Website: macys
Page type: cart
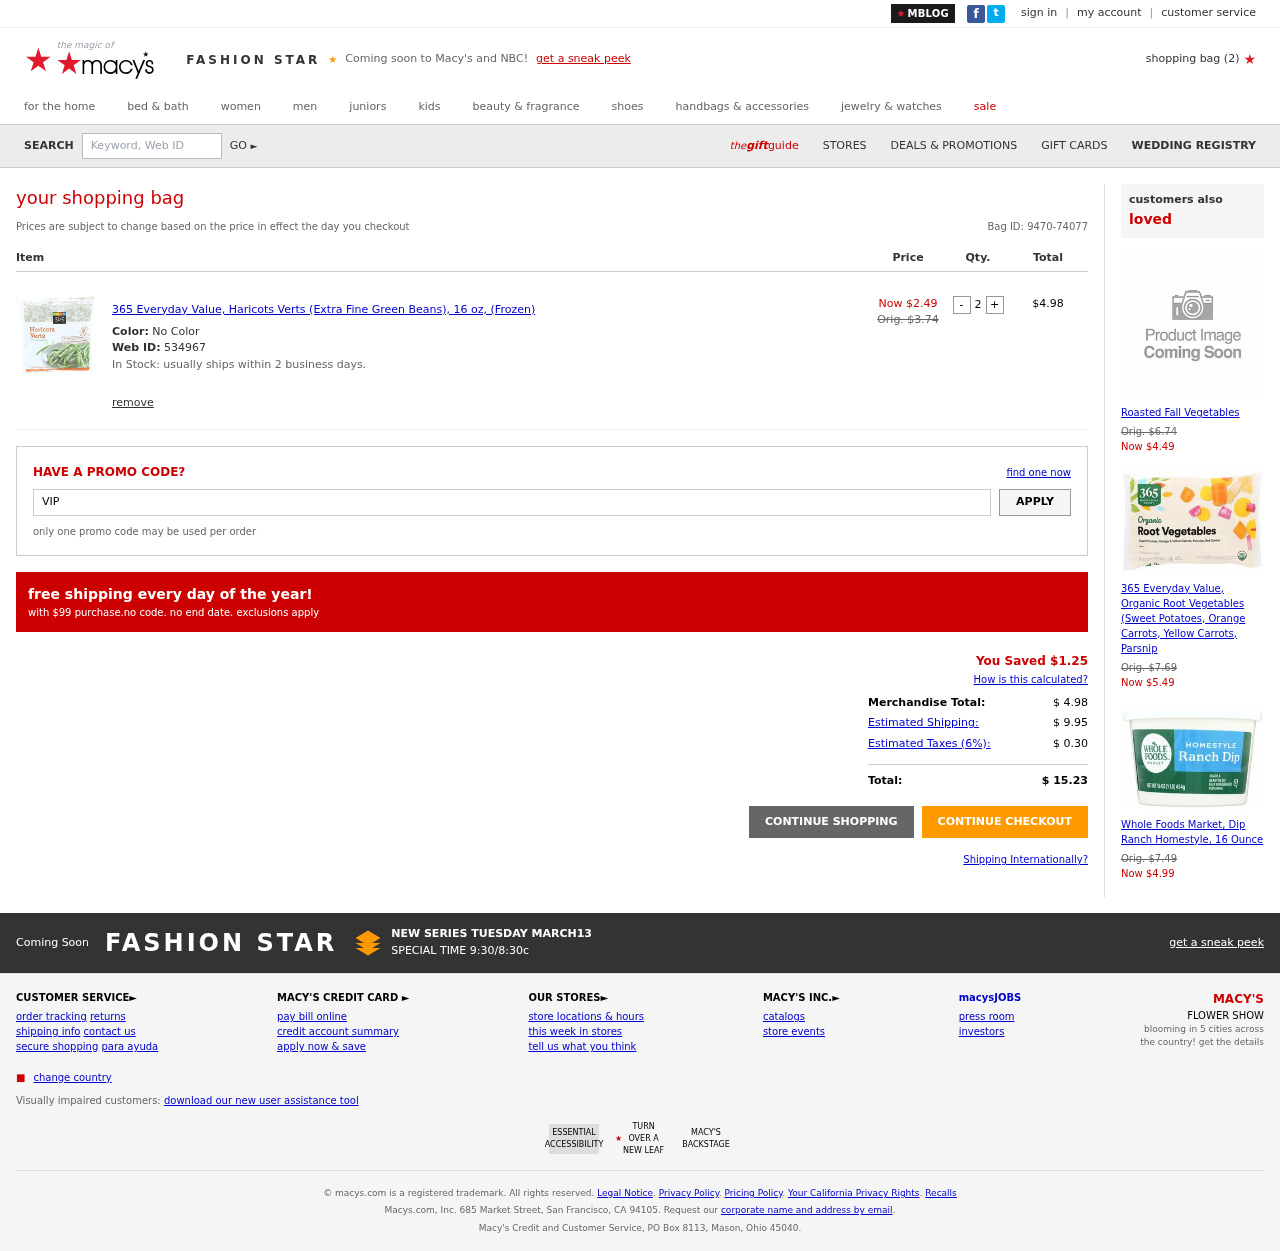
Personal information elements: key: PII_PROMO_CODE
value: VIP4105
Product elements: key: PRODUCT1_NAME
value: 365 Everyday Value, Haricots Verts (Extra Fine Green Beans), 16 oz, (Frozen)
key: PRODUCT1_PRICE
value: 2.49
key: PRODUCT1_QUANTITY
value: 2
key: PRODUCT2_NAME
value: Roasted Fall Vegetables
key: PRODUCT2_PRICE
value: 4.49
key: PRODUCT3_NAME
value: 365 Everyday Value, Organic Root Vegetables (Sweet Potatoes, Orange Carrots, Yellow Carrots, Parsnip
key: PRODUCT3_PRICE
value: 5.49
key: PRODUCT4_NAME
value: Whole Foods Market, Dip Ranch Homestyle, 16 Ounce
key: PRODUCT4_PRICE
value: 4.99
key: PRODUCT1_SKU
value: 534967
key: PRODUCT1_ORIGINAL_PRICE
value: Orig. $3.74
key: PRODUCT1_TOTAL
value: $4.98
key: PRODUCT2_ORIGINAL_PRICE
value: Orig. $6.74
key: PRODUCT3_ORIGINAL_PRICE
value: Orig. $7.69
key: PRODUCT4_ORIGINAL_PRICE
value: Orig. $7.49
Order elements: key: ORDER_NUM_ITEMS
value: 2
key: ORDER_ID
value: Bag ID: 9470-74077
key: ORDER_SAVINGS
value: $1.25
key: ORDER_SUBTOTAL
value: $ 4.98
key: ORDER_SHIPPING_COST
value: $ 9.95
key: ORDER_TAX
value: $ 0.30
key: ORDER_TOTAL
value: $ 15.23